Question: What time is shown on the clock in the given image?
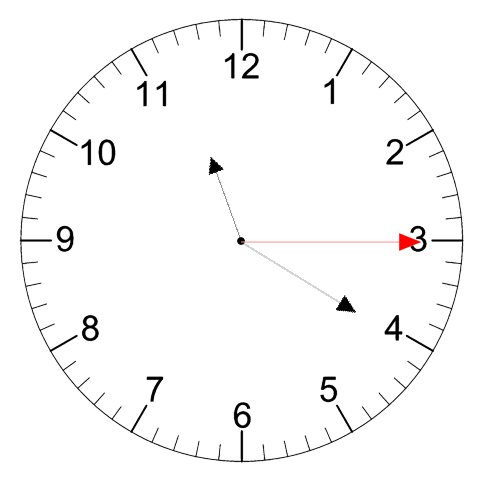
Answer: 11:20:15